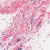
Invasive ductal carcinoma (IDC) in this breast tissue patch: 0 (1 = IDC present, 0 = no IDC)